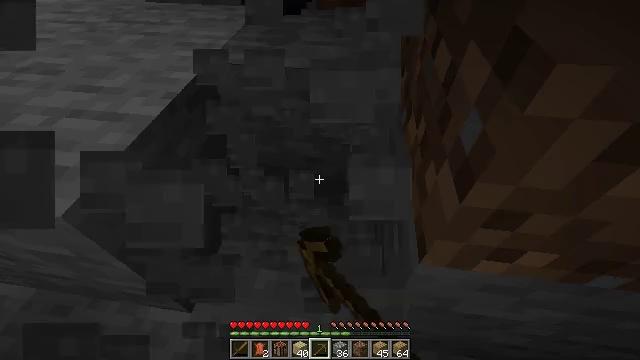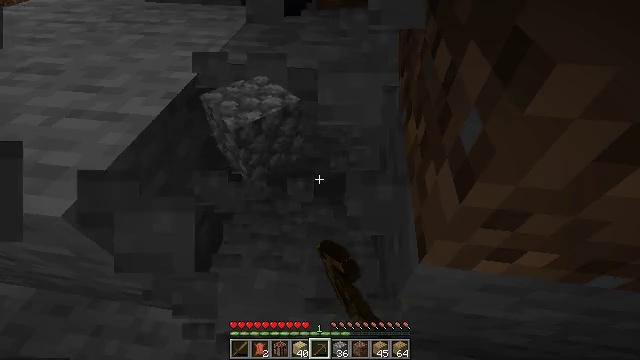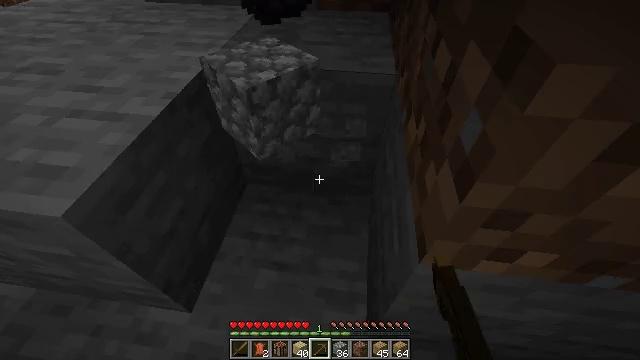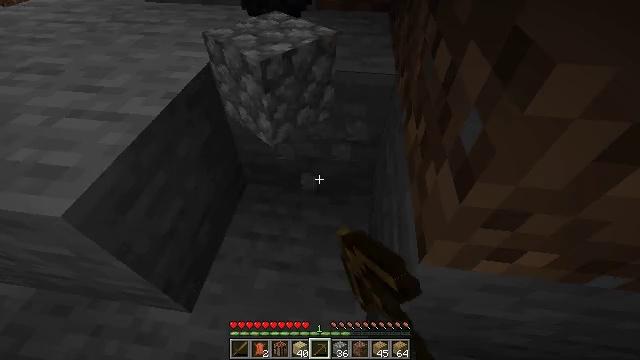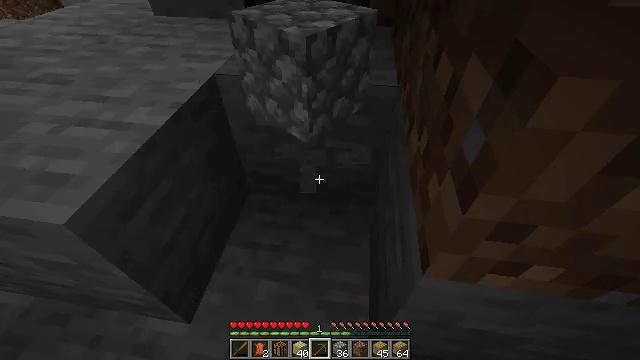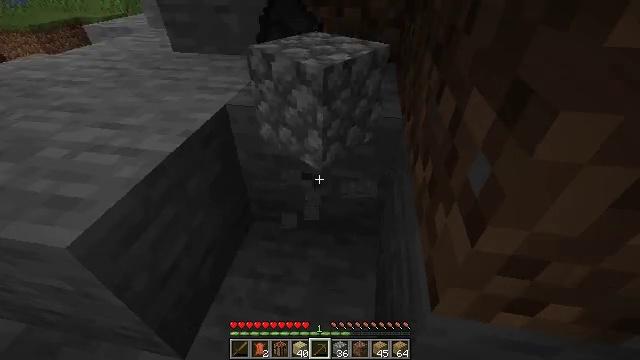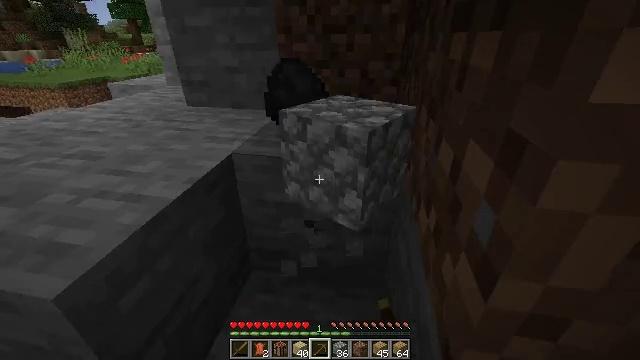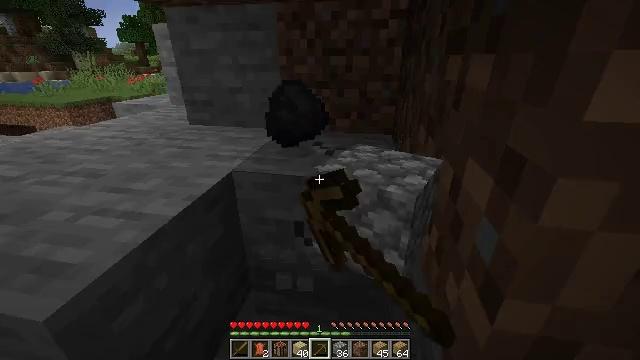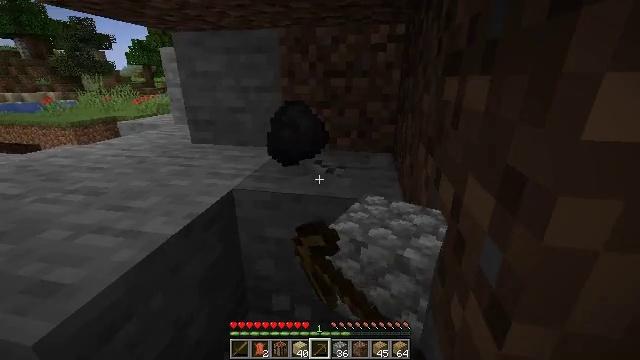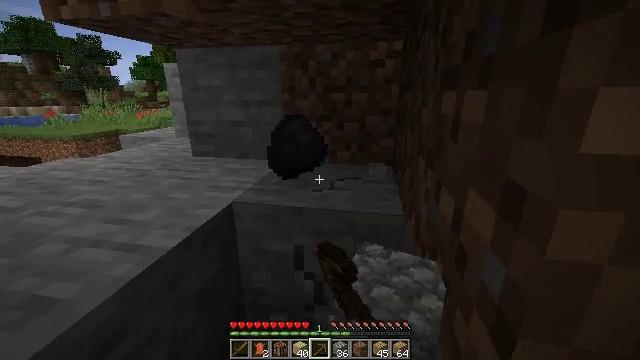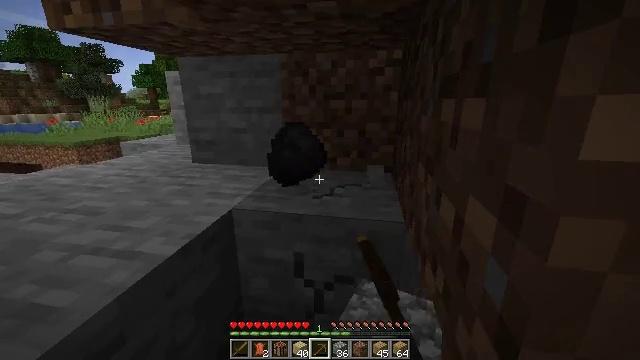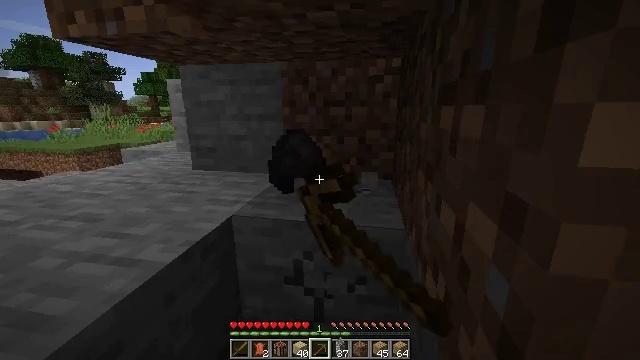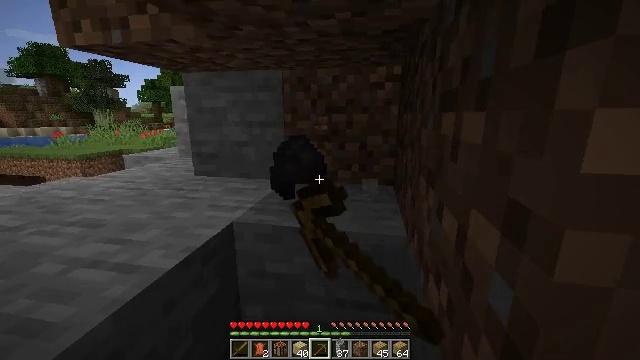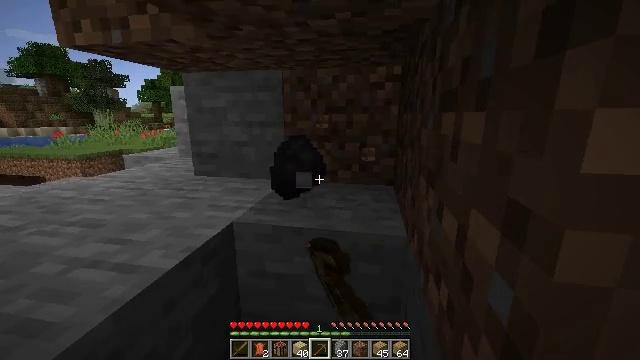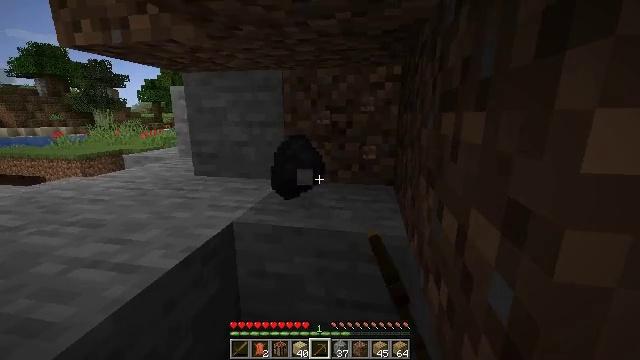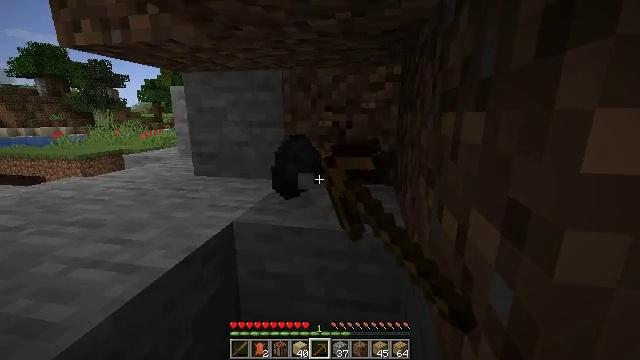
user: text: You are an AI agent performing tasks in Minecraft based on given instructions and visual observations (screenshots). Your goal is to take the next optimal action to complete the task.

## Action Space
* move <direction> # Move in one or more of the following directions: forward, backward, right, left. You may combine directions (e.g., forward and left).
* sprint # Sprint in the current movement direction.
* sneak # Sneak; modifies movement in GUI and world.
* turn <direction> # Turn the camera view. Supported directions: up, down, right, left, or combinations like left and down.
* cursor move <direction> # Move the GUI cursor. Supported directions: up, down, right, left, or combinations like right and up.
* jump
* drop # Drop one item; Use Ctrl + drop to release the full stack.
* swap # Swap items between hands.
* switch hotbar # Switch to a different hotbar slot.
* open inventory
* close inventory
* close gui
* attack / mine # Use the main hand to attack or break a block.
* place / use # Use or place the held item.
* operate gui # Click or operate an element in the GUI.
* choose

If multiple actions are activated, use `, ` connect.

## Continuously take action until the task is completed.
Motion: motion action
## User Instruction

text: Drop a wooden sword.
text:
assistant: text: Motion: attack / mine
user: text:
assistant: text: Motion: attack / mine
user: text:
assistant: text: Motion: attack / mine
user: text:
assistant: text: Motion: turn up, attack / mine
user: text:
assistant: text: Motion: turn left and up, attack / mine
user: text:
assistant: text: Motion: turn up, attack / mine
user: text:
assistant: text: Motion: turn up, attack / mine
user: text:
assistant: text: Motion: turn up, attack / mine
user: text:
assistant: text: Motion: turn up, attack / mine
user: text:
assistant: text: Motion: turn up, attack / mine
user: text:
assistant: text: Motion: turn up, attack / mine
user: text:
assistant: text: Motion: turn up, attack / mine
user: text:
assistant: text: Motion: attack / mine
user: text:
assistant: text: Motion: attack / mine
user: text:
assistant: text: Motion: attack / mine
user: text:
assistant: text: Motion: attack / mine
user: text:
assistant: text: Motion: move back, attack / mine
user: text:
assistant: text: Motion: move back, attack / mine
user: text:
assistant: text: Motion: move back
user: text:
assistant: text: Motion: move back
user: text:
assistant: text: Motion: move back
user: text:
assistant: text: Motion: move back
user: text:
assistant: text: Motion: move back
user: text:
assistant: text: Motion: move back
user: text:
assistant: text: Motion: move back
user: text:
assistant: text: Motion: move back
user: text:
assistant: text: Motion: move back
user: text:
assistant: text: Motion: move back
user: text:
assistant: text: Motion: move back
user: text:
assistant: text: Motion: move back